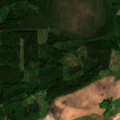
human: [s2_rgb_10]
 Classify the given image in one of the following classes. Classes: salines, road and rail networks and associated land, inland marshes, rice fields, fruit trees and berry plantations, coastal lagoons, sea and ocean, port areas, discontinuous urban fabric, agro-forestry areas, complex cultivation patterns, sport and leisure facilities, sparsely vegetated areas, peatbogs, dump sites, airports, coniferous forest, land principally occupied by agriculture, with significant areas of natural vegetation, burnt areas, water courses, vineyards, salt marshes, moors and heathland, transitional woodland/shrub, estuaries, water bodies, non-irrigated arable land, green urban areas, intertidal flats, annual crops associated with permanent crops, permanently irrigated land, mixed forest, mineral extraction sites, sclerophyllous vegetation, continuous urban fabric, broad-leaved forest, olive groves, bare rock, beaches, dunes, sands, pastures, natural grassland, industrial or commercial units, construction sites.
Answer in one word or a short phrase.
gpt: non-irrigated arable land, coniferous forest, mixed forest, transitional woodland/shrub